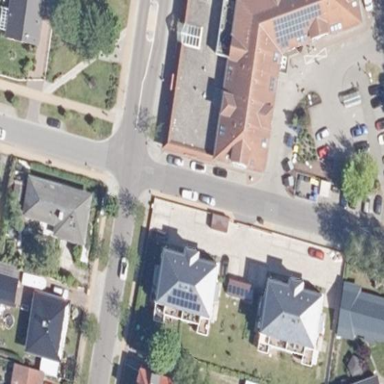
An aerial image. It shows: White building with roof made of roof tiles.